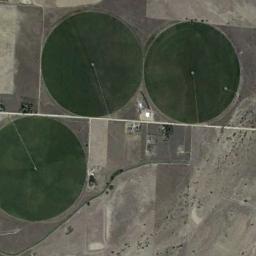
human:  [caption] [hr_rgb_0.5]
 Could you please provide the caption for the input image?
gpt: Three neatly arranged circular green fields .

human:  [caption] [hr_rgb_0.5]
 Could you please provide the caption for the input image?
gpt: Three dark green circular farmlands are on the wasteland and some chaparrals beside .

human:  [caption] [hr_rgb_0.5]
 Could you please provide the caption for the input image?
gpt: Some green circle farmland are in the bare land .

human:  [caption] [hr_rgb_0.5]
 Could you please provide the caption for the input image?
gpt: The circular farmland is mainly on the left .

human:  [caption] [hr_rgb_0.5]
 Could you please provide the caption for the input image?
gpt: There are three green circular farmlands of the same size .